Question: The 'SeekBar' in my app is not producing the correct result. The 'SeekBar' starts from 0 so 'sbSyst' is added 70 to each value and 'sbDias' is added 40 to each value.
Partial code:
'''
public void ShowText() {
int inOne = sbSyst.getProgress();
int inTwo = sbDias.getProgress();
if ((inOne >= 0 && inOne <= 20) && (inTwo >= 0 && inTwo <= 20)) {
tvRes.setText("LOW");
tvRes.setBackgroundColor(Color.parseColor("#7659F5"));
}
else if ((inOne >= 21 && inOne <= 50) && (inTwo >= 21 && inTwo <= 40)) {
tvRes.setText("IDEAL");
tvRes.setBackgroundColor(Color.parseColor("#0BA319"));
}
else if ((inOne >= 51 && inOne <= 70) && (inTwo >= 41 && inTwo <= 50)) {
tvRes.setText("PRE-HIGH");
tvRes.setBackgroundColor(Color.parseColor("#D7EF0C"));
}
else if ((inOne >= 71 && inOne <= 120) && (inTwo >= 51 && inTwo <= 60)) {
tvRes.setText("HIGH");
tvRes.setBackgroundColor(Color.parseColor("#F70729"));
}
}
'''
According to the above code, the following should produce "HIGH" as the text, instead, it is displaying "IDEAL"

Here is the Pastebin for the entire code: <URL>
Please help me resolve this.
UPDATE: added the following and it's working 100%
'''
public void ShowText() {
int inOne = sbSyst.getProgress() + 70;
int inTwo = sbDias.getProgress() + 40;
Log.i("SYSTOLIC SHOWTEXT", String.valueOf(inOne));
Log.i("DIASTOLIC SHOWTEXT", String.valueOf(inTwo));
if ((inOne >= 70 && inOne <= 90) && (inTwo >= 40 && inTwo <= 60)) {
tvRes.setText("LOW");
tvRes.setBackgroundColor(Color.parseColor("#7659F5"));
}
if ((inOne >= 70 && inOne <= 90) && (inTwo >= 61 && inTwo <= 80)) {
tvRes.setText("IDEAL");
tvRes.setBackgroundColor(Color.parseColor("#0BA319"));
}
if ((inOne >= 70 && inOne <= 90) && (inTwo >= 81 && inTwo <= 90)) {
tvRes.setText("PRE-HIGH");
tvRes.setBackgroundColor(Color.parseColor("#C9DF0B"));
}
if ((inOne >= 70 && inOne <= 90) && (inTwo >= 91 && inTwo <= 100)) {
tvRes.setText("HIGH");
tvRes.setBackgroundColor(Color.parseColor("#F70729"));
}
if ((inOne >= 91 && inOne <= 120) && (inTwo >= 40 && inTwo <= 80)) {
tvRes.setText("IDEAL");
tvRes.setBackgroundColor(Color.parseColor("#0BA319"));
}
if ((inOne >= 91 && inOne <= 120) && (inTwo >= 81 && inTwo <= 90)) {
tvRes.setText("PRE-HIGH");
tvRes.setBackgroundColor(Color.parseColor("#C9DF0B"));
}
if ((inOne >= 91 && inOne <= 120) && (inTwo >= 91 && inTwo <= 100)) {
tvRes.setText("HIGH");
tvRes.setBackgroundColor(Color.parseColor("#F70729"));
}
if ((inOne >= 121 && inOne <= 140) && (inTwo >= 40 && inTwo <= 90)) {
tvRes.setText("PRE-HIGH");
tvRes.setBackgroundColor(Color.parseColor("#C9DF0B"));
}
if ((inOne >= 121 && inOne <= 140) && (inTwo >= 91 && inTwo <= 100)) {
tvRes.setText("HIGH");
tvRes.setBackgroundColor(Color.parseColor("#F70729"));
}
if ((inOne >= 141 && inOne <= 190) && (inTwo >= 40 && inTwo <= 100)) {
tvRes.setText("HIGH");
tvRes.setBackgroundColor(Color.parseColor("#F70729"));
}
}
'''
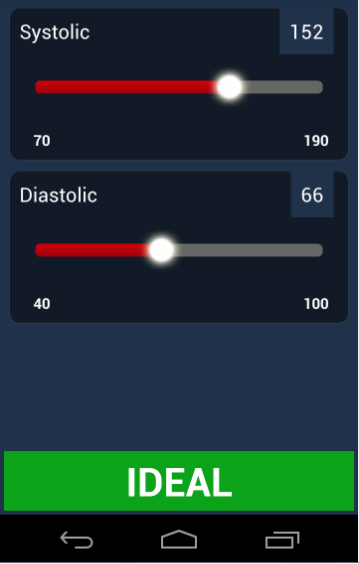
Answer: Based on the above image, the values of 'inOne=82' and 'inTwo=26'. Now Looking at your code, 'HIGH' is displayed:
'''
if ((inOne >= 71 && inOne <= 120) && (inTwo >= 51 && inTwo <= 60))
'''
This is not true, since your are using the '&&' operator. Which means both should be in the range of high. This is the problem.
Think about how you want to deal with the situation when one of the values is in the 'High' range and one in the 'Low' range etc. etc. Then write your logic accordingly. (Example: You could also use the '||' operator, meaning if either one is 'HIGH' show high.)
Here is a <URL> where you can read about different 'if/else' rules about interpreting blood pressure readings.
I had some free time. Here is an implementation of the 'showText()' method based on the mentioned link:
'''
public void ShowText() {
int inOne = sbSyst.getProgress() + 70;
int inTwo = sbDias.getProgress() + 40;
if((inOne >= 140) || (inTwo >= 90)) {
// condition 1: if 140 or more systolic or 90 or more diastolic means HIGH BP
tvRes.setText("HIGH");
tvRes.setBackgroundColor(Color.parseColor("#F70729"));
}
else if((inOne <= 90) || (inTwo <= 60)){
// (condition 1 is not met)
// condition 2: if 90 or less systolic or 60 or less diastolic means LOW BP
tvRes.setText("LOW");
tvRes.setBackgroundColor(Color.parseColor("#7659F5"));
}
else if((inOne >= 120) || (inTwo >= 80)) {
// (condition 1 and 2 are not met ==> NOT HIGH, NOT LOW)
// condition 3: if 120 or more systolic or 80 or more diastolic means PRE-HIGH BP
tvRes.setText("PRE-HIGH");
tvRes.setBackgroundColor(Color.parseColor("#D7EF0C"));
}
else if((inOne >= 90) || (inTwo >= 60)) {
// (condition 1, 2 and 3 are not met ==> NOT HIGH, NOT LOW, NOT PRE-HIGH)
// condition 4: if 90 or more systolic or 60 or more diastolic means IDEAL BP
tvRes.setText("IDEAL");
tvRes.setBackgroundColor(Color.parseColor("#0BA319"));
}
}
'''